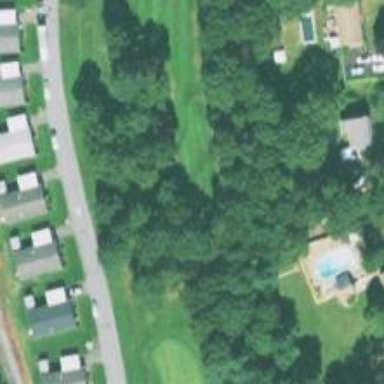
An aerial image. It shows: Path for both road and golf.